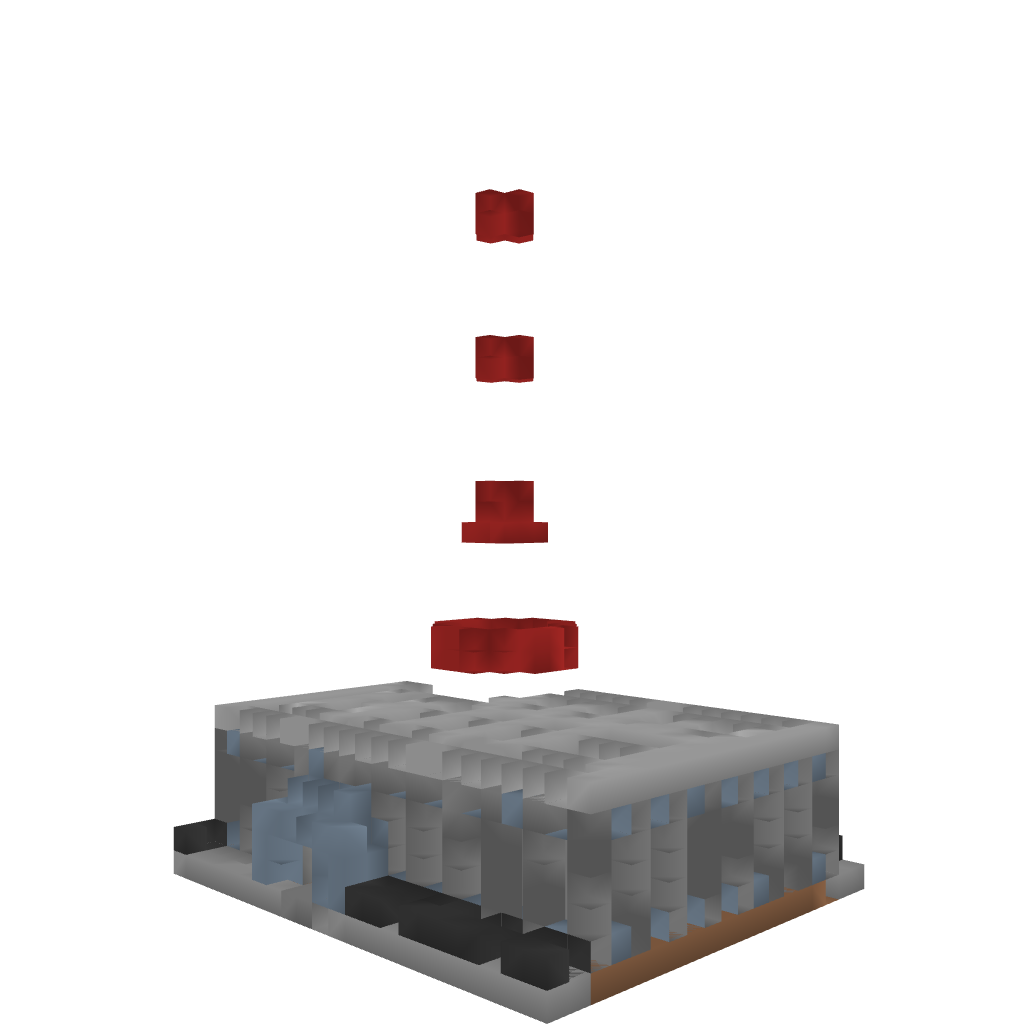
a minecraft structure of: Medium Factory